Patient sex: M
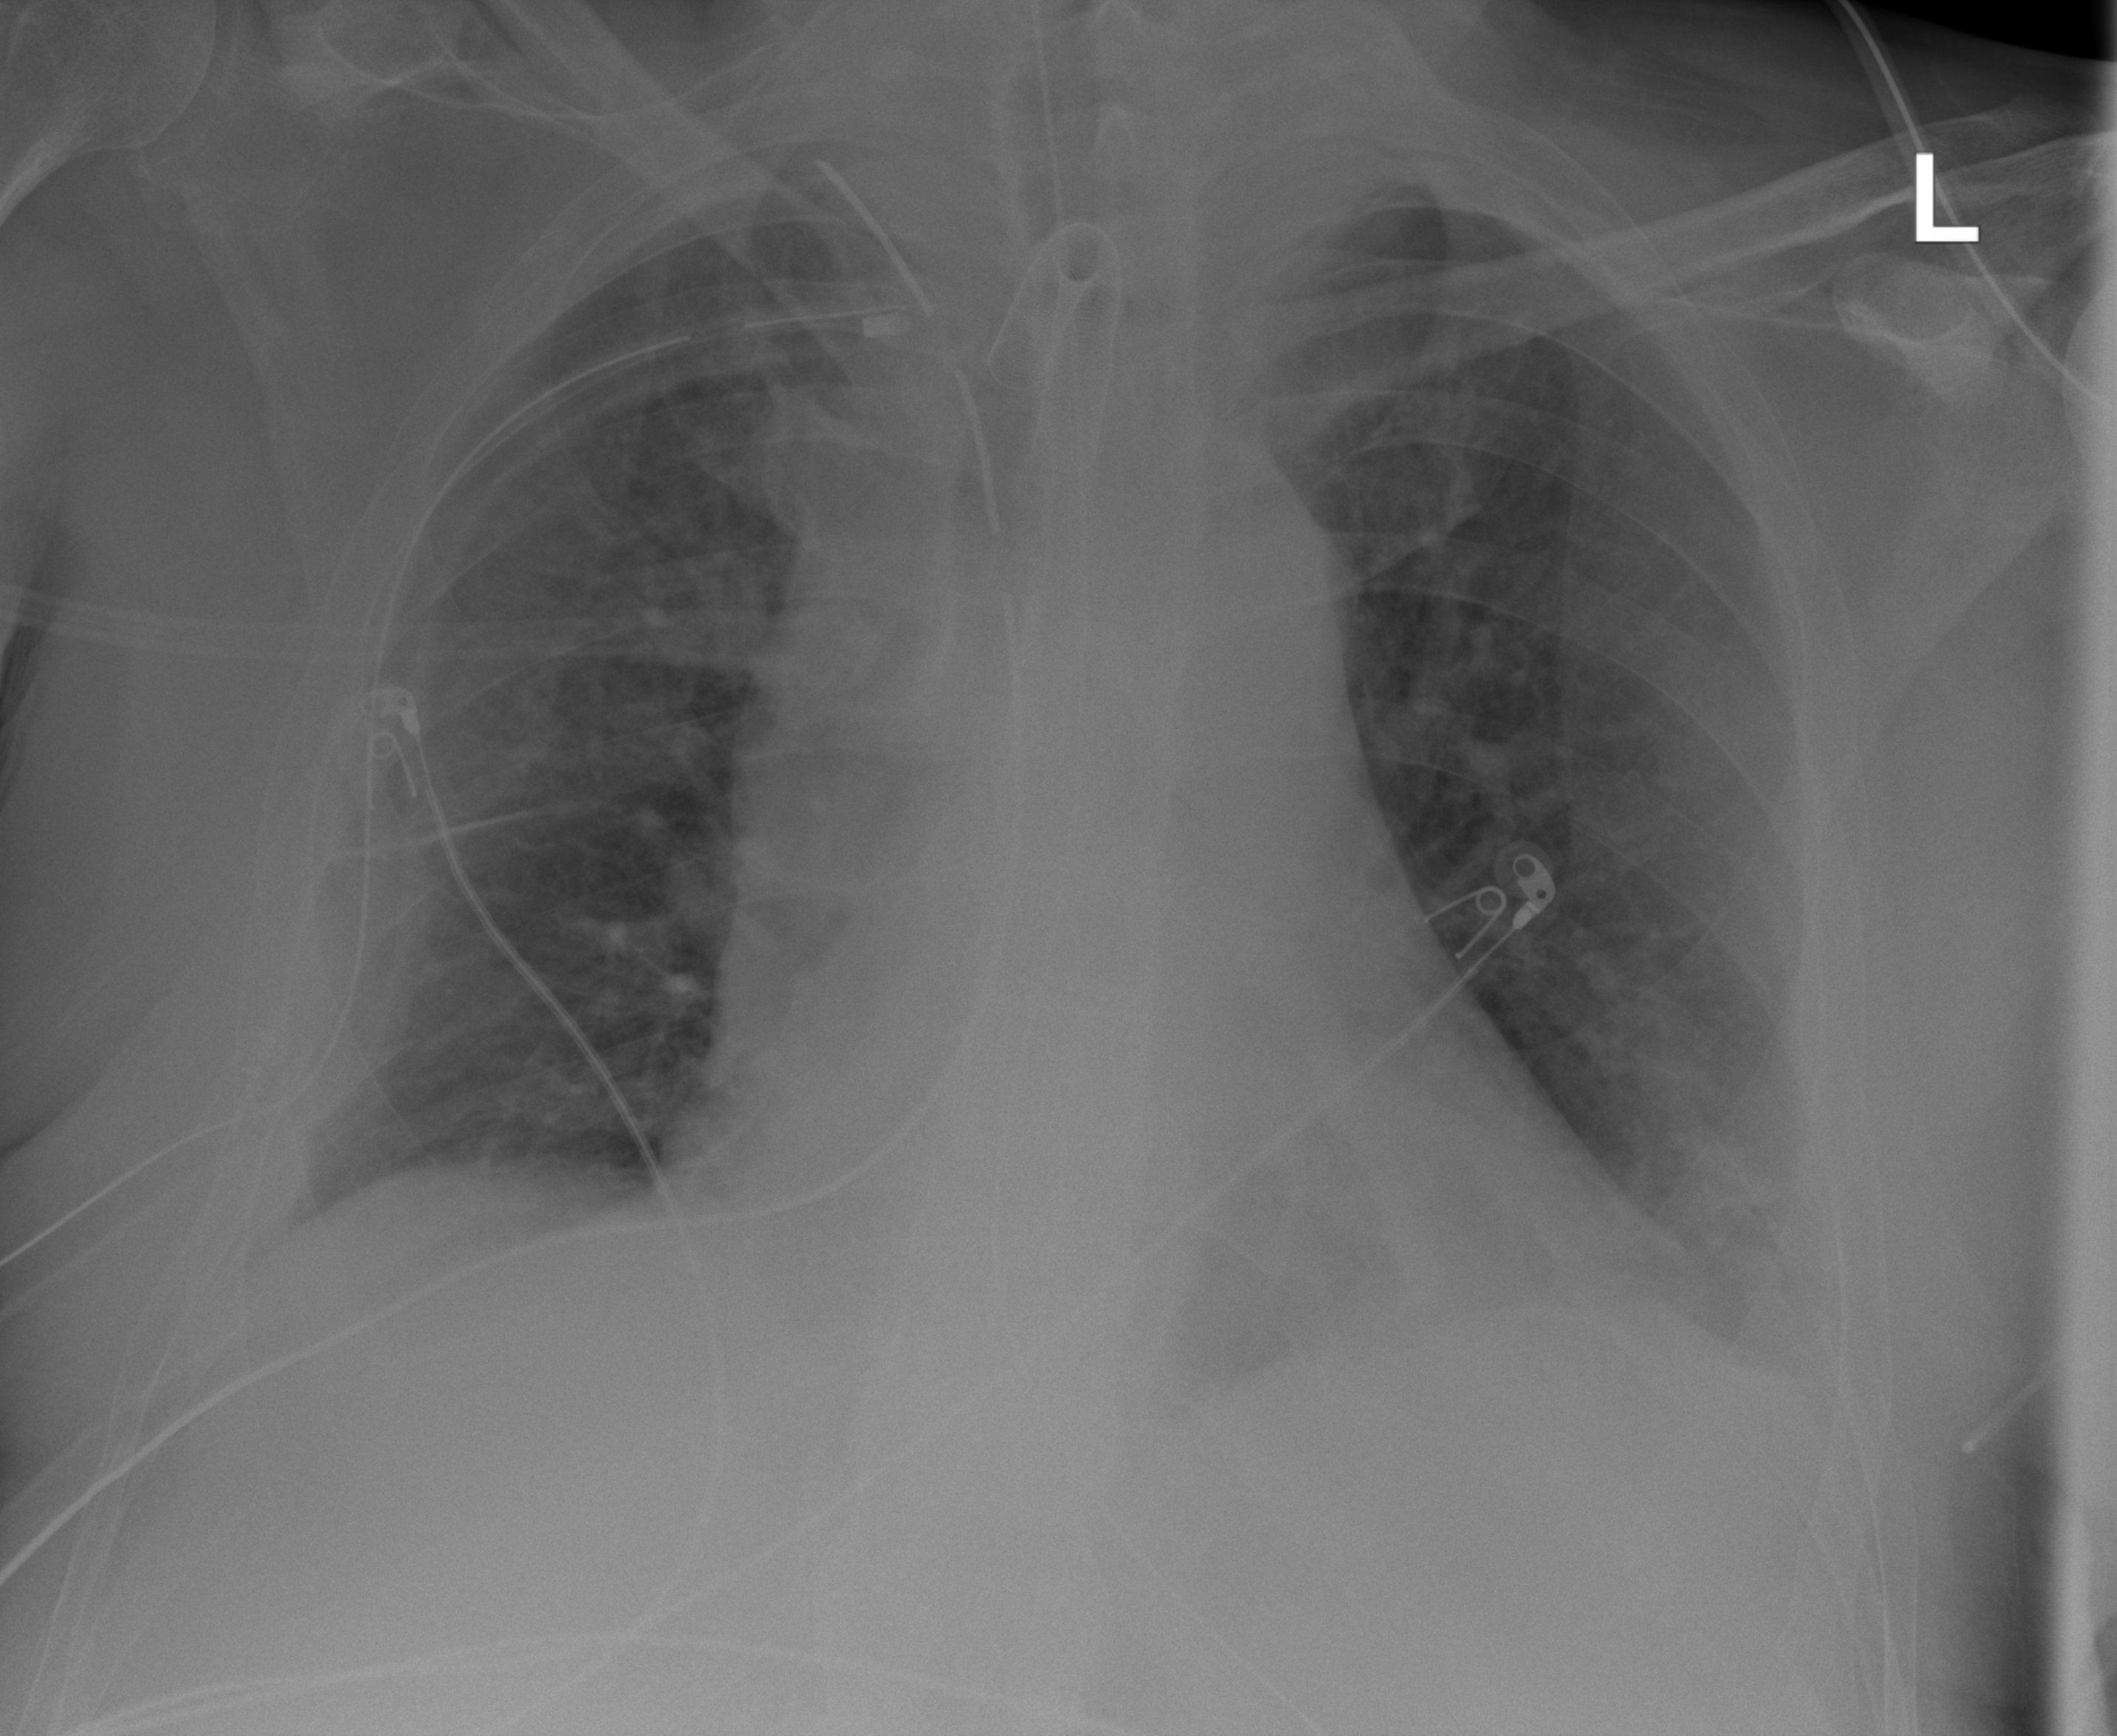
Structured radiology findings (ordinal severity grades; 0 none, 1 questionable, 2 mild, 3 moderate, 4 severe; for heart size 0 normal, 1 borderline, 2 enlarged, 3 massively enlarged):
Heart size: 0
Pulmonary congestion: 3
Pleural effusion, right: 2
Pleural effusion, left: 0
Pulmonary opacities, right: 3
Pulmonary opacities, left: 2
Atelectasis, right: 3
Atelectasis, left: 2